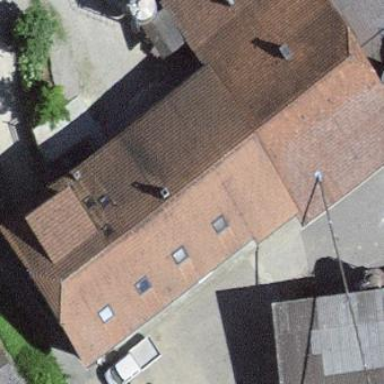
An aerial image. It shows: Farm building.